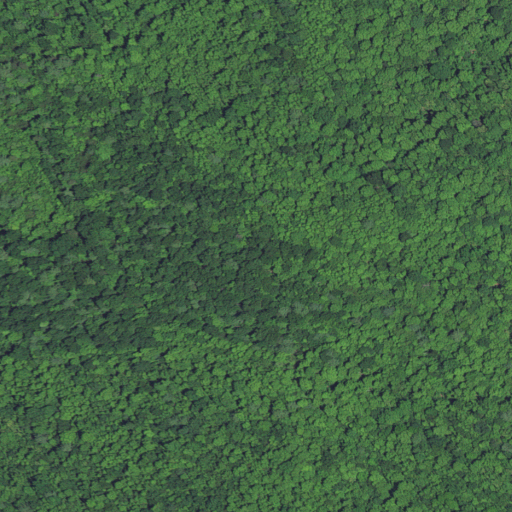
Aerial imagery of mountain in North Carolina named Pilot Mountain containing deciduous forest, mixed forest, and evergreen forest